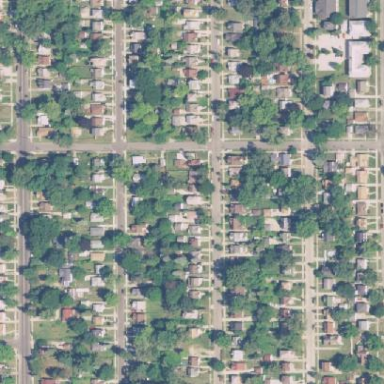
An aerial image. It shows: Single-family residential area.